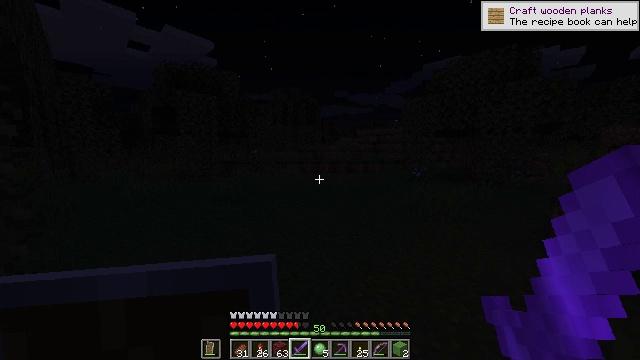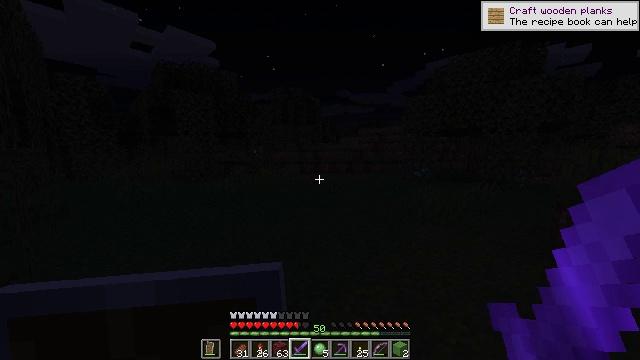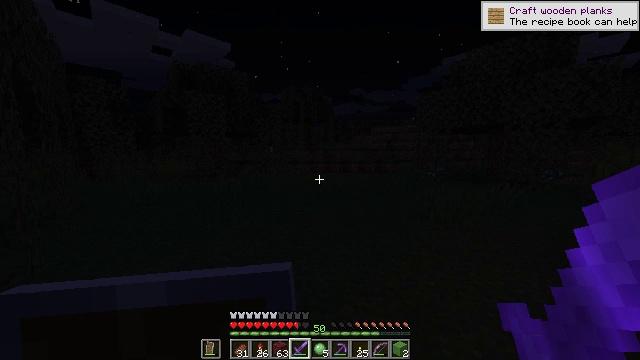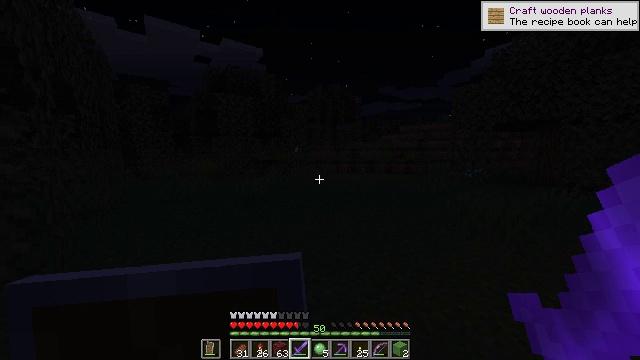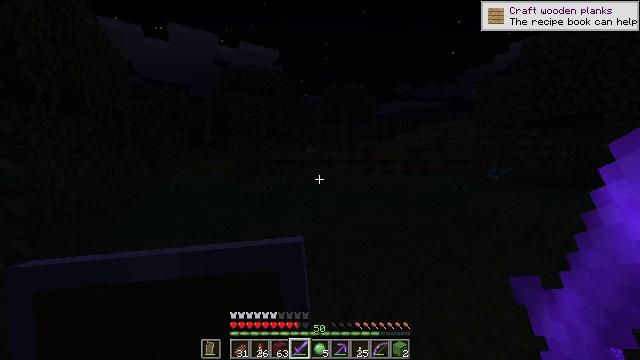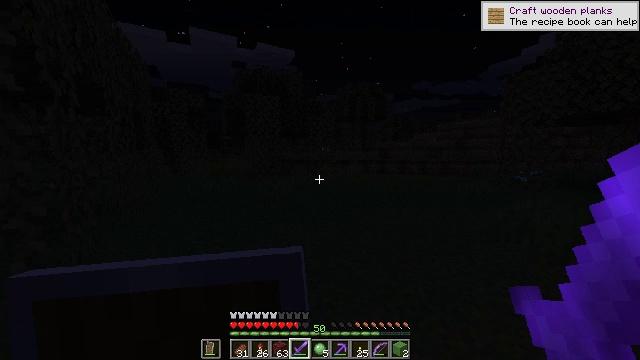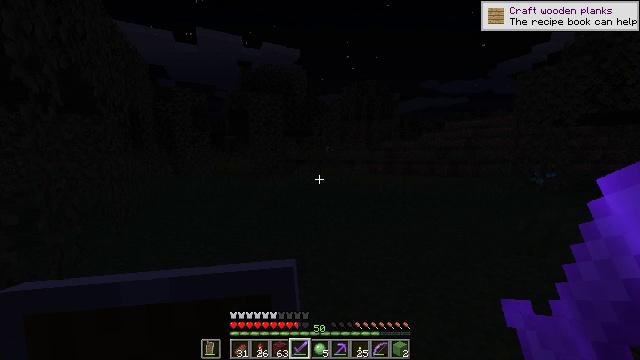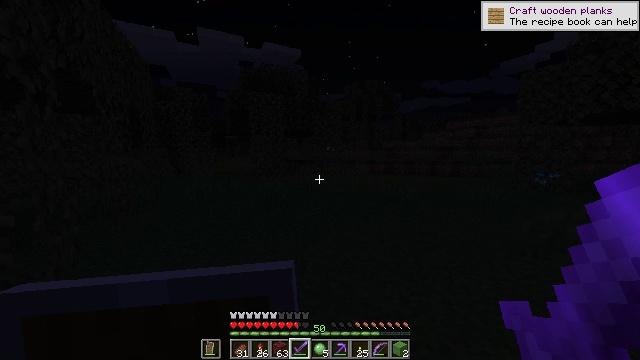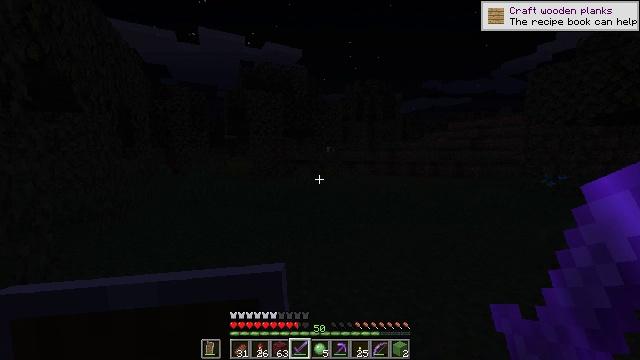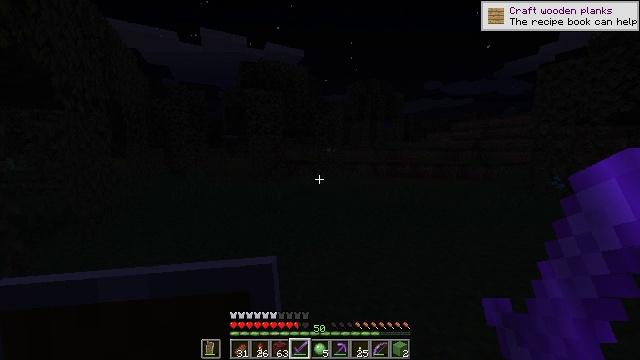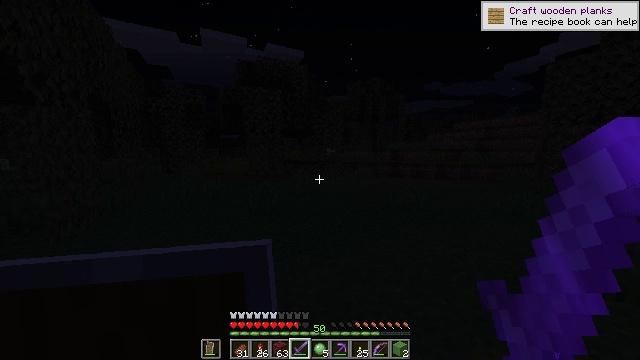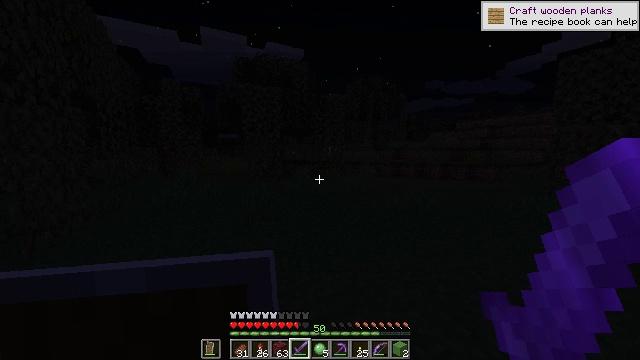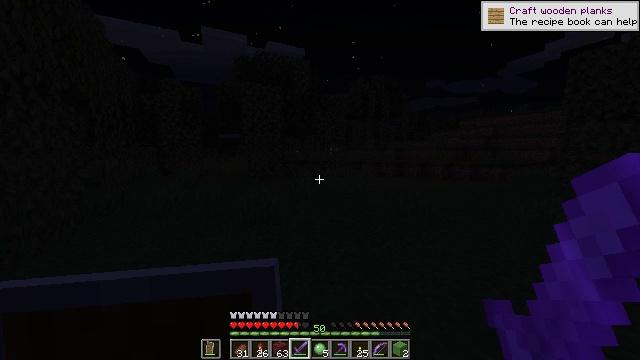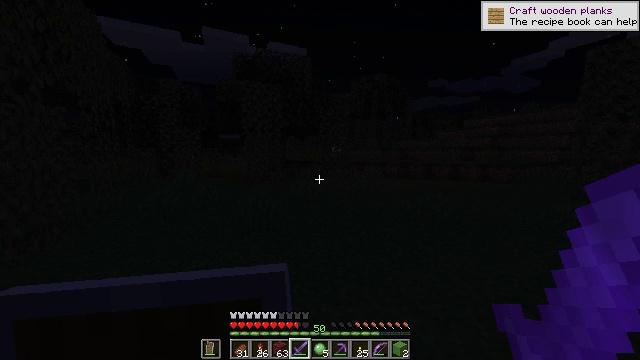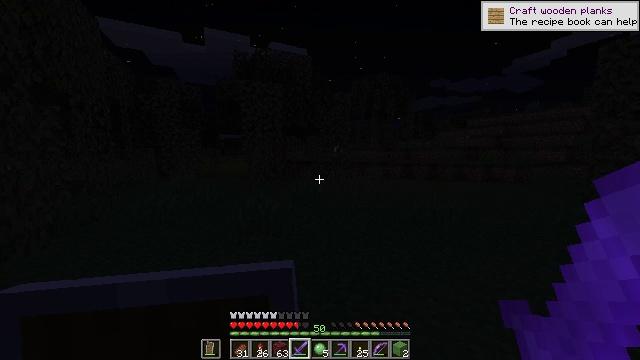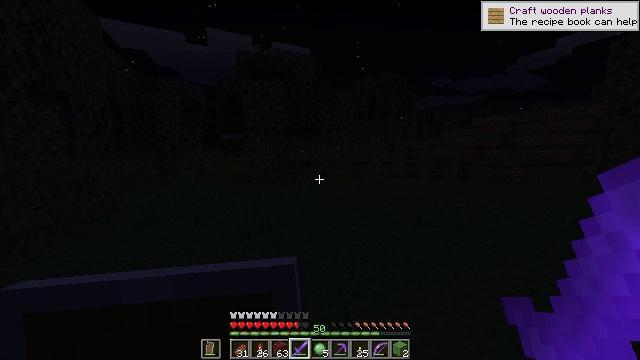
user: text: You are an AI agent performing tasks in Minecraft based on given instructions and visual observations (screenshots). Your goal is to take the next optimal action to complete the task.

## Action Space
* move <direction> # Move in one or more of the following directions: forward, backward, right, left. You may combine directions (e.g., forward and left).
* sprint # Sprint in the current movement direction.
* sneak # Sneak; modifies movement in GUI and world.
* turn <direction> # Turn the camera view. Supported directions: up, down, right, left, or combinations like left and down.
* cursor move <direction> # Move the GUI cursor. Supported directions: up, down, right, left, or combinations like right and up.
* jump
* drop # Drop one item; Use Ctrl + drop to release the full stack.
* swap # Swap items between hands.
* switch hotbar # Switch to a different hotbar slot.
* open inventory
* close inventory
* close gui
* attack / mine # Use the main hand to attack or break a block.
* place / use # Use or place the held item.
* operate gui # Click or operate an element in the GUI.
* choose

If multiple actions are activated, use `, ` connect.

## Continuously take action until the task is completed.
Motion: motion action
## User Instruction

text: Collect vines by mining them.
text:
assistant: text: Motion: move forward and move right
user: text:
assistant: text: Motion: move forward and move right, turn left
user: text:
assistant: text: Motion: move forward, turn left
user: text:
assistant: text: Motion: move forward, turn left
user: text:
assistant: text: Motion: move forward, turn left
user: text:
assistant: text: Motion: move forward, turn left
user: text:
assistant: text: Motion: move forward
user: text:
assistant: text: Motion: move forward
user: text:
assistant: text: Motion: move forward
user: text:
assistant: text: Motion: move forward
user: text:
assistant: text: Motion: move forward
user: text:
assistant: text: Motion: move forward
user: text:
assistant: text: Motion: move forward
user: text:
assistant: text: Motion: move forward
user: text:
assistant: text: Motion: move forward
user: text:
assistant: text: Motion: move forward
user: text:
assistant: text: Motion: move forward and move right
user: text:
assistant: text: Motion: move forward and move right
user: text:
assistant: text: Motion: move forward and move right
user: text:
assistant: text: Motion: move forward and move right
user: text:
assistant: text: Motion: move forward and move right
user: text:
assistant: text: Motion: move forward and move right
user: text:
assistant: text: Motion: move forward and move right
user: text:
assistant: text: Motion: move forward and move right
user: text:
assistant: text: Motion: move forward and move right
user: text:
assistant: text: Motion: move forward and move right
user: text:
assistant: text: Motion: move forward and move right
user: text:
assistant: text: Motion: move forward and move right
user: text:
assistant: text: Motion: move forward and move right
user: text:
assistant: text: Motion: move forward and move right, turn left